Field crop: maize
Growth stage: 2
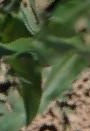
Species: maize